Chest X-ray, PA view. Patient: 43 years old, sex F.
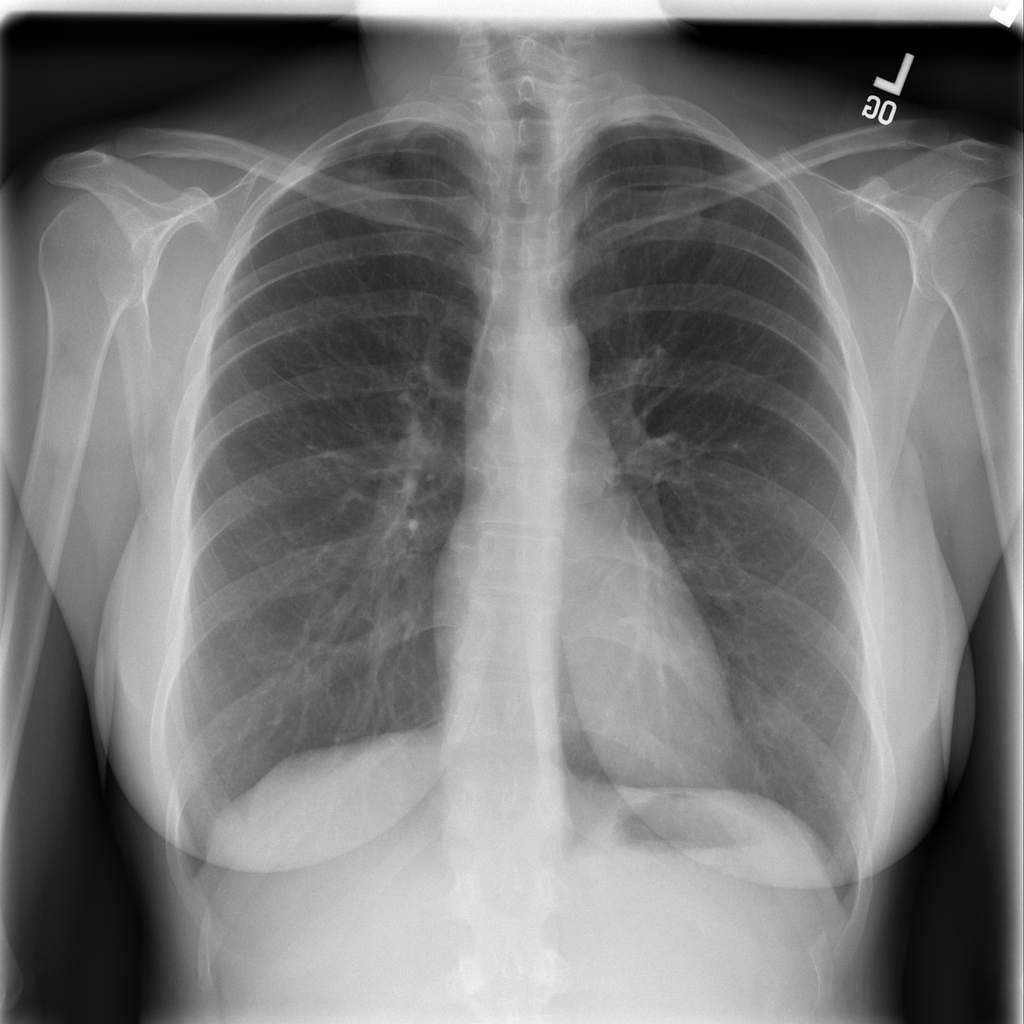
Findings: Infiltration